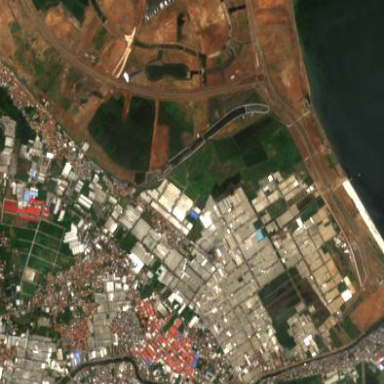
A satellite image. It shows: Industrial area with warehouse.